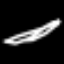
Label: pencil